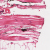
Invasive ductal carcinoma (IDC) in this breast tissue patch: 0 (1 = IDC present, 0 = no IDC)